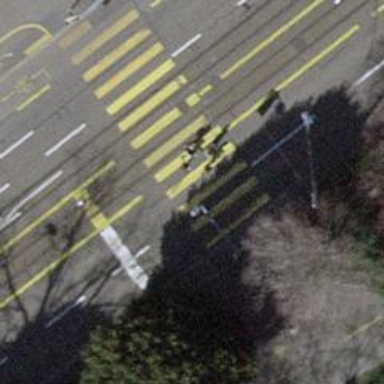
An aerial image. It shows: Secondary road with asphalt surface. There is separate sidewalk along the road with embedded tram rails.